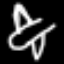
Label: airplane